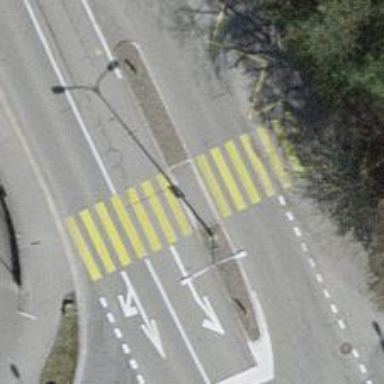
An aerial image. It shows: Zebra crossing with pedestrian island.